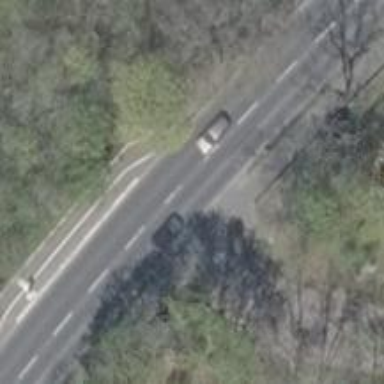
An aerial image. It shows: Primary highway with asphalt surface and sidewalks on both sides also surfaced with asphalt.